Question: Why does <URL>?

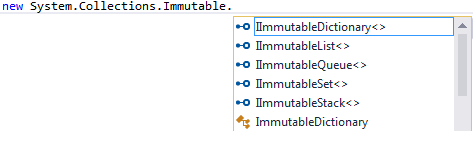
Answer: 'ImmutableArray' is not present in your version of the library.
As you can see in the <URL>, the release notes for 1.1.20 mention "Re-included ImmutableArray<T>"
You can find the explanation for why ImmutableArray was absent from the 1.0 version on the .NET blog, in this <URL>
You will find newer versions of the library under its new NuGet package, <URL>.
N.B.: According to the <URL>